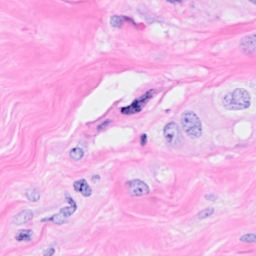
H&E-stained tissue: Breast